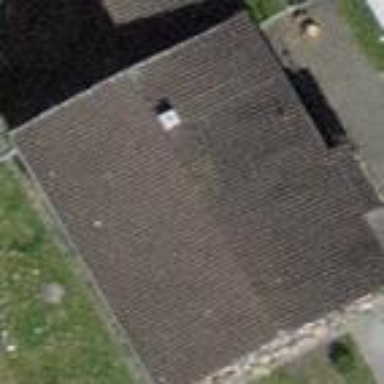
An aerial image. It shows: Building with tile roof.